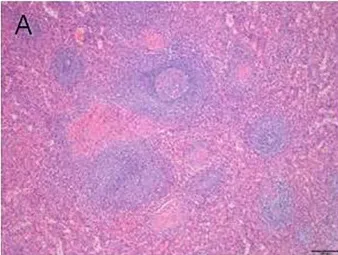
Histopathological and immunohistochemical findings, Histopathological examination (A, B): "onion skin-like" structure.
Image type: pathology (immunostaining)